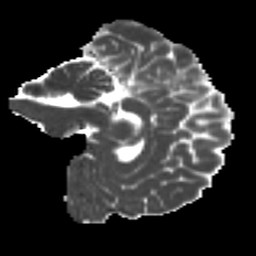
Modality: MD
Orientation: sagittal
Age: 22
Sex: male
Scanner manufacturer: ge
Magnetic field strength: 3 T
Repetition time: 7.8 s
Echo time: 0.0606 s